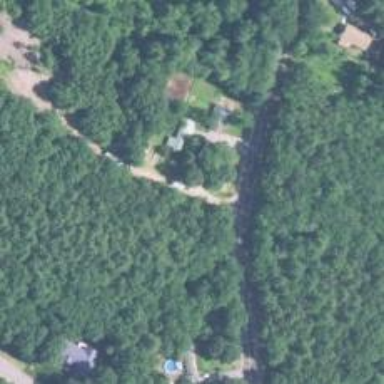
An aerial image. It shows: Driveway.